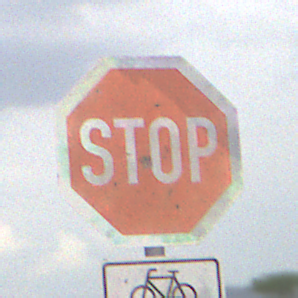
Verkehrszeichen: Stop
Zusatzzeichen unten: RichtungsangabeDurchPfeile9
Umgebung: Outdoor, Nature
Tageszeit: Midday
Wetter: PartlyCloudy
Licht: Natural
Jahreszeit: NotSpecified
Kontrast: LowContrast